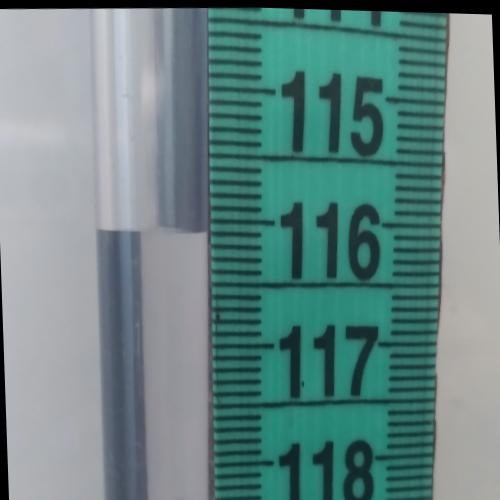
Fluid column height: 116.1 cm